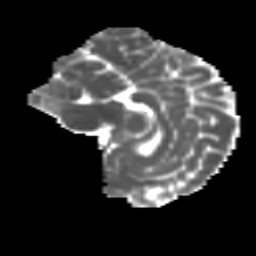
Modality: MD
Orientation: sagittal
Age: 16
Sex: female
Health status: ill
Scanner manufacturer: ge
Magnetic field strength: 3 T
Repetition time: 6.752 s
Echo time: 0.079 s